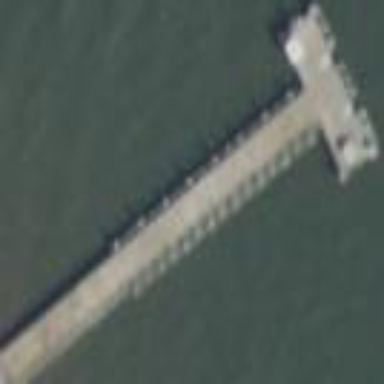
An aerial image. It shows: Man-made pier.